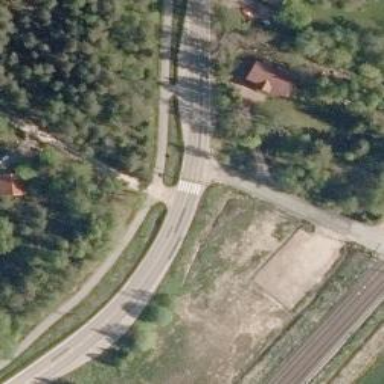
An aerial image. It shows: Informal crossing.